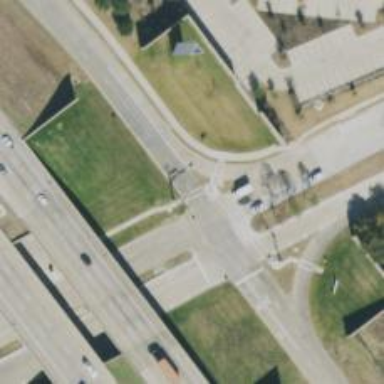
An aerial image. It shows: Secondary road with frontage road.